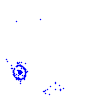
Particle: kaon